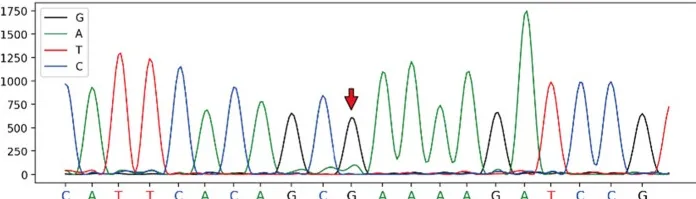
Full exon gene sequencing first generation sequencing family verification chart verification site: FBN2, c.6583C > T, chromosome position: chr5:127624873. Mother: wild-type at chr5:127624873.
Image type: pathology (immunostaining)